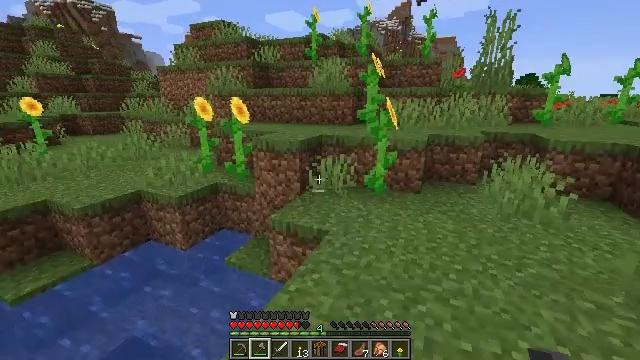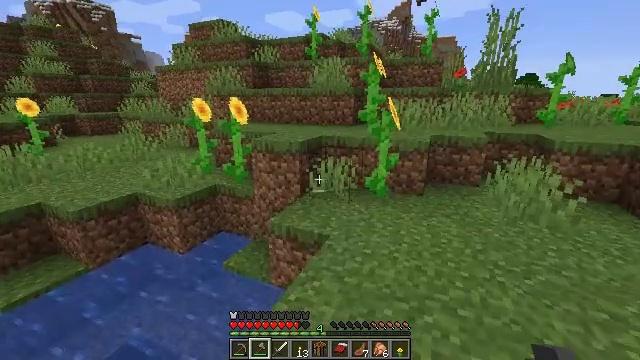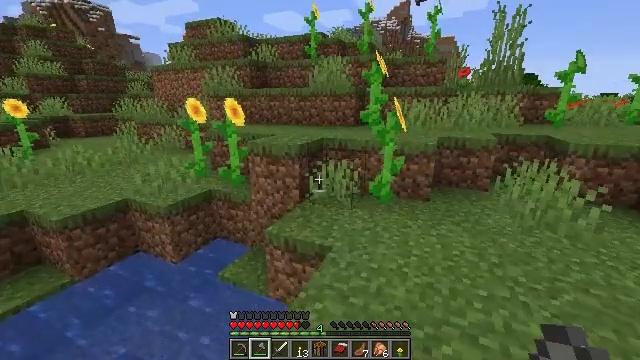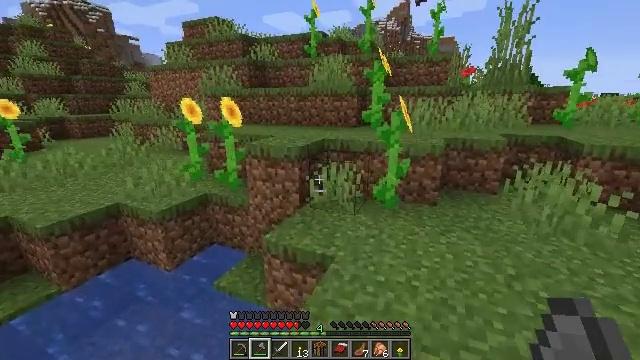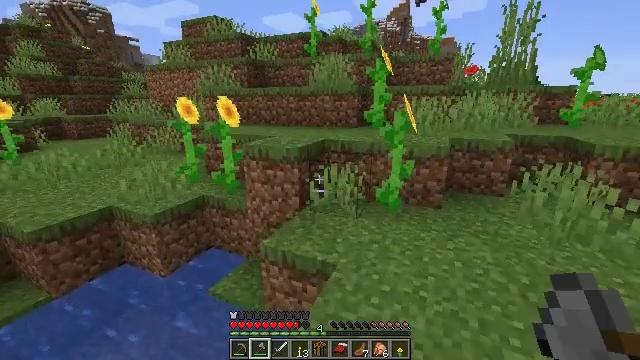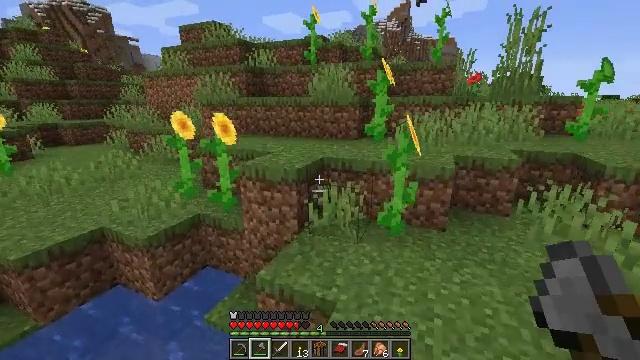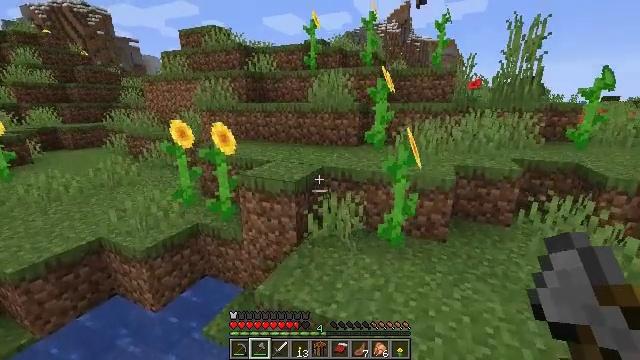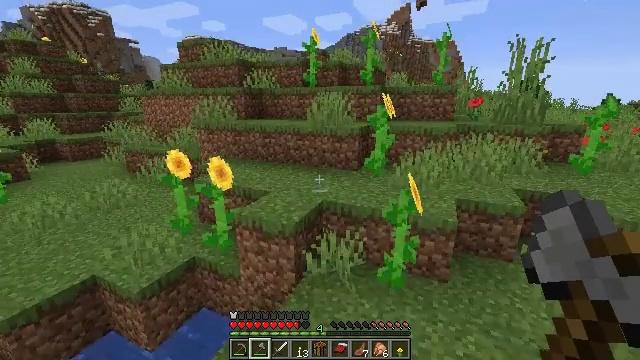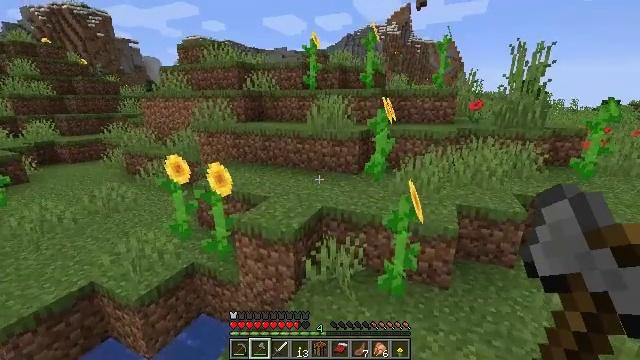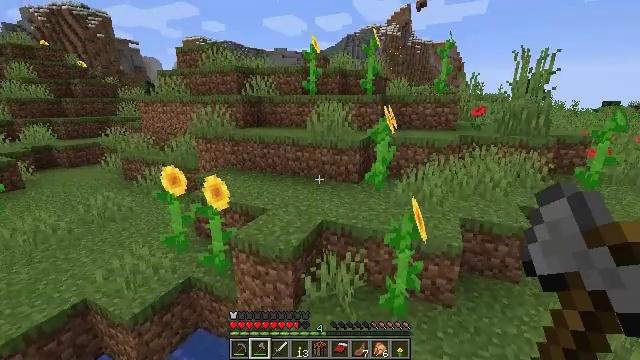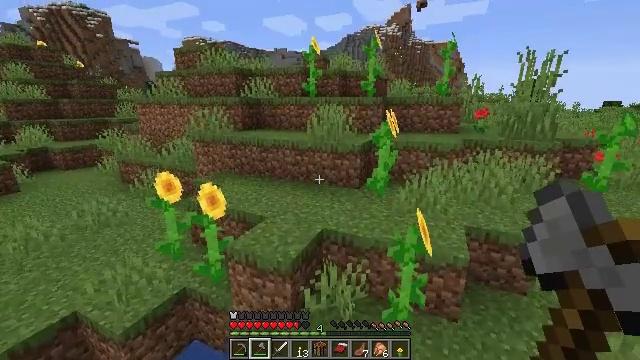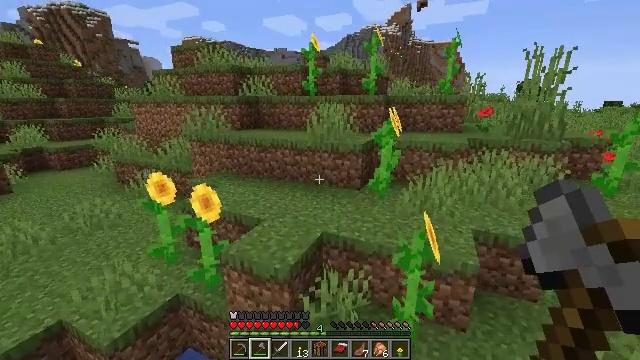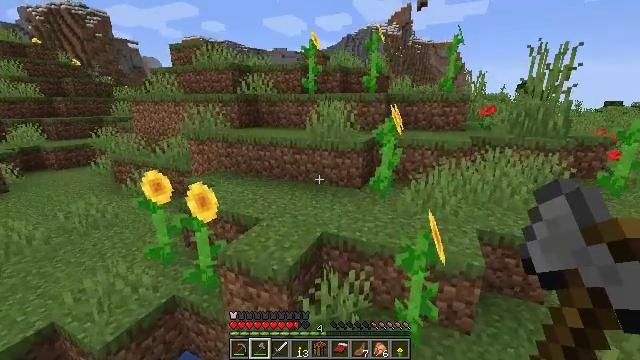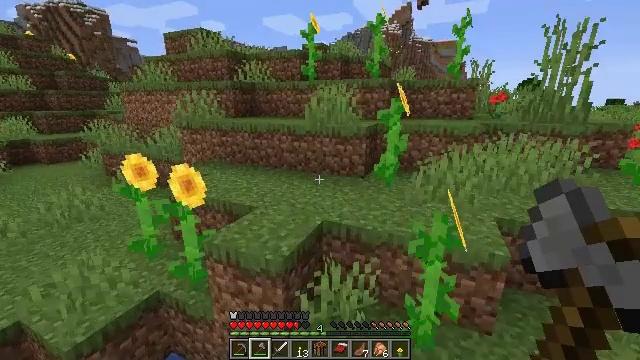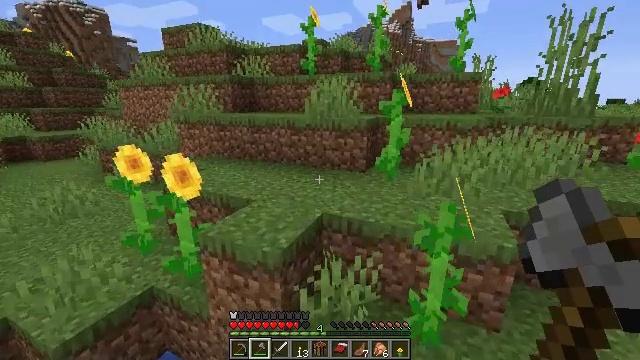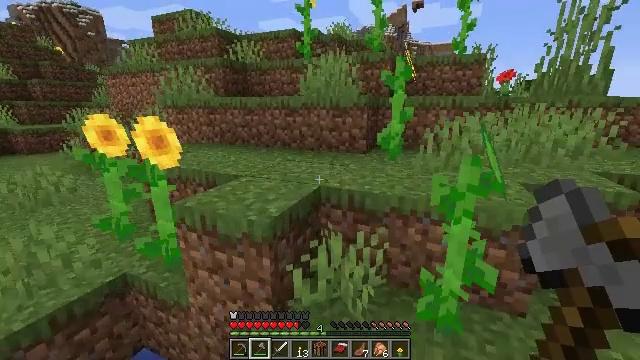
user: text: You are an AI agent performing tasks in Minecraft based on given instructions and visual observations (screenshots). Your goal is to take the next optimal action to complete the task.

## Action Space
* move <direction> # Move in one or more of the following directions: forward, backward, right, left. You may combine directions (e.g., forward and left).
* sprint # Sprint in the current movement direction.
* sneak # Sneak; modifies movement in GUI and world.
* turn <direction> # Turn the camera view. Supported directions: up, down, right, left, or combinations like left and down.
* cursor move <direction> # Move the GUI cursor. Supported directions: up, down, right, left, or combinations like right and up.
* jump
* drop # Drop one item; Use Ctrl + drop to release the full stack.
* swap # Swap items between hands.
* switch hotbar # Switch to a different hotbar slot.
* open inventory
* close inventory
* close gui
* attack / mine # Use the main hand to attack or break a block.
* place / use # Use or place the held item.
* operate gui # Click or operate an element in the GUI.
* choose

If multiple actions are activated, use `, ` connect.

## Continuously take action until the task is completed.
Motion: motion action
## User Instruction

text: Gather tall grass by hitting it.
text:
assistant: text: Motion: move forward
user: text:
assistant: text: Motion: move forward
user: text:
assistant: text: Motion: move forward
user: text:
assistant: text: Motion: move forward
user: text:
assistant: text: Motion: move forward, jump
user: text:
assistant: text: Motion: move forward, jump
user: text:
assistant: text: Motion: move forward, jump
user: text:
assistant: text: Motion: move forward, jump
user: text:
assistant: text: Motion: move forward, jump
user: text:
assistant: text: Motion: move forward
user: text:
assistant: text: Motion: move forward
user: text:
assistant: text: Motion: move forward
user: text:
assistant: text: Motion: move forward
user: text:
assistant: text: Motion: move forward
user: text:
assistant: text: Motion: move forward
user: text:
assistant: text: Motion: move forward, turn right and up
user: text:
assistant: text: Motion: move forward, turn right and up
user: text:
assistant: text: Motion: move forward
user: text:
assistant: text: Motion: move forward, jump
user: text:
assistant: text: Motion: move forward, jump
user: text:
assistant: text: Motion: move forward, jump
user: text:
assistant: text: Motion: move forward, jump
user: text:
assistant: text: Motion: move forward
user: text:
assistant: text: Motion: move forward, turn left
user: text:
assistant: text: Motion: move forward, turn left
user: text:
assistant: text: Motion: move forward, turn left
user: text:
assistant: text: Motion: move forward, turn left
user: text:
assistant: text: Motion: move forward, jump
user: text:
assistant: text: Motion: move forward, jump
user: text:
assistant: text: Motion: move forward, jump